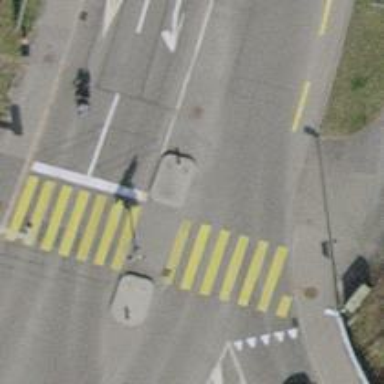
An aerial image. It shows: Zebra crossing with traffic signals and pedestrian island.